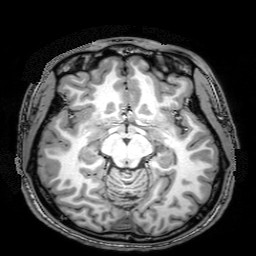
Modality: T1w
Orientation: axial
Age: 21
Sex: male
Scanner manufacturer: philips
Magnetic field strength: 3 T
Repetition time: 8.16 s
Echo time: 3.734 s